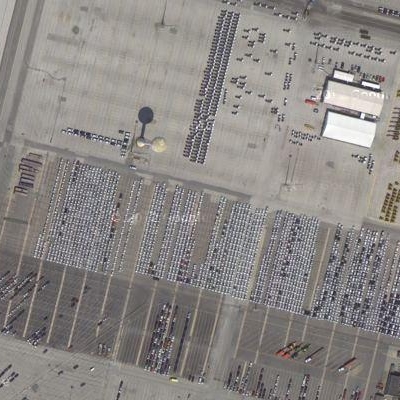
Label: Parking